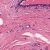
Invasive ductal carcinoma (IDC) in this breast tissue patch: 0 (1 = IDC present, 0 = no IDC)